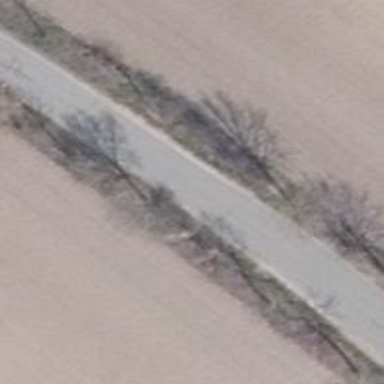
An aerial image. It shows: Unclassified road with asphalt surface.